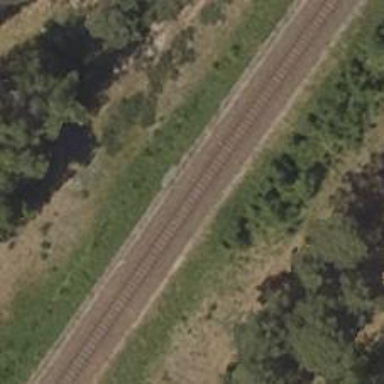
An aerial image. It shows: Railway signal.